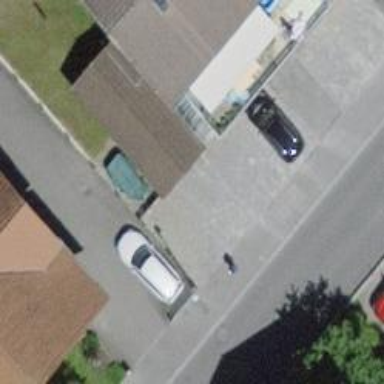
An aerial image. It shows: Garage.